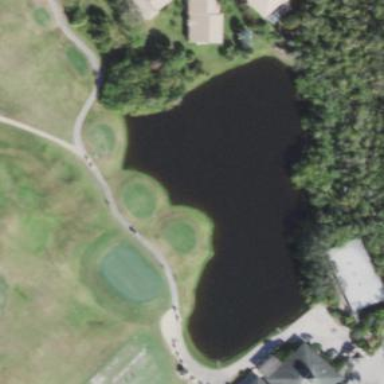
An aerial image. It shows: Retention pond filled with water.